Field crop: maize
Growth stage: 2
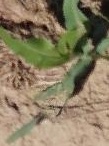
Species: maize